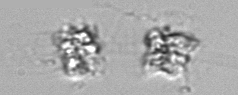
Label: Leptocylindrus_mediterraneus